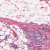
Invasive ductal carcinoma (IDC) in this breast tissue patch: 1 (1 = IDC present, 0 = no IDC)